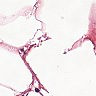
Metastatic tissue present: no